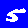
Digit: 5